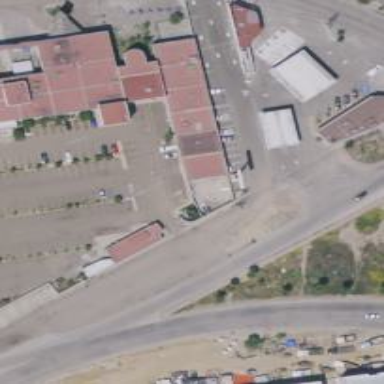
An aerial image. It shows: Street side parking area.